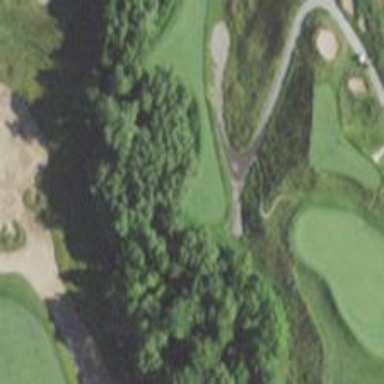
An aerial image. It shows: Service road designated as golf cart path.